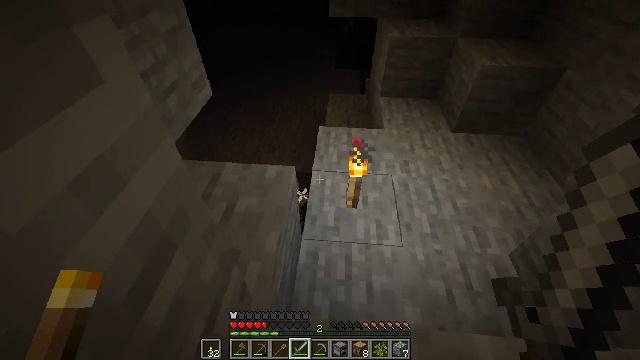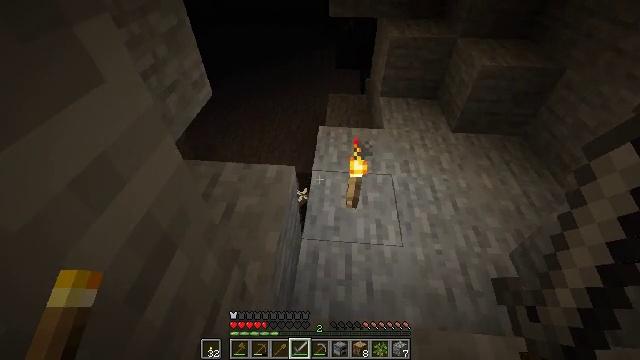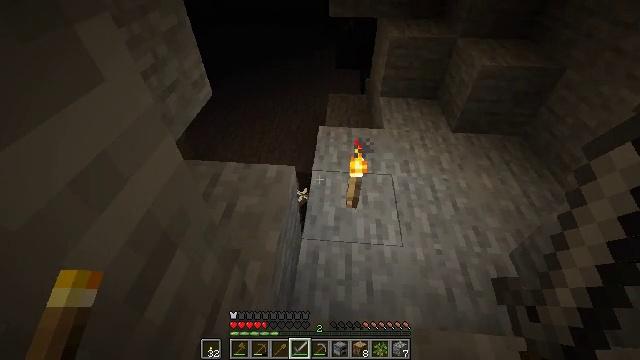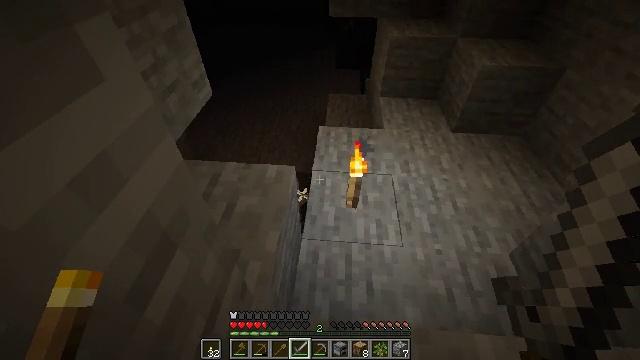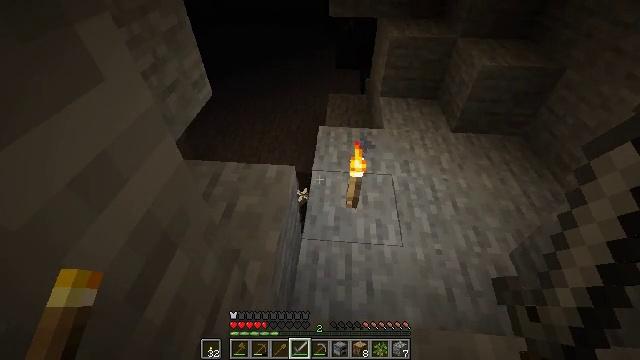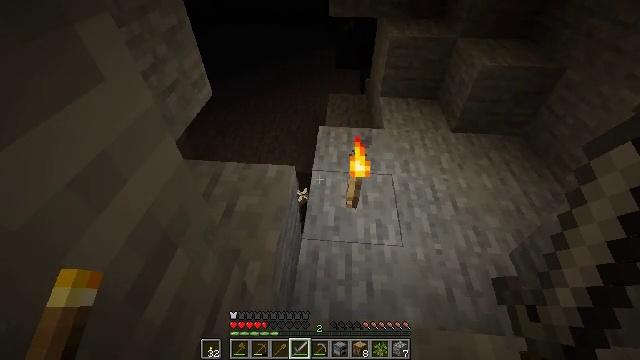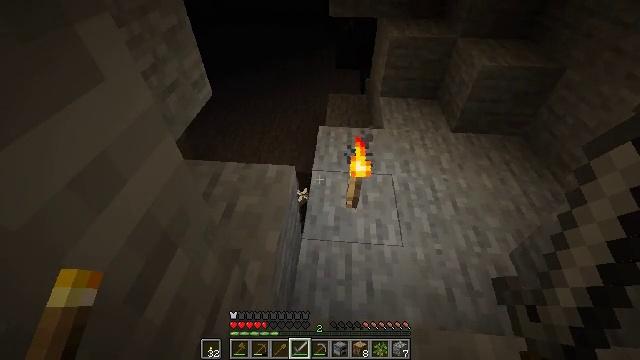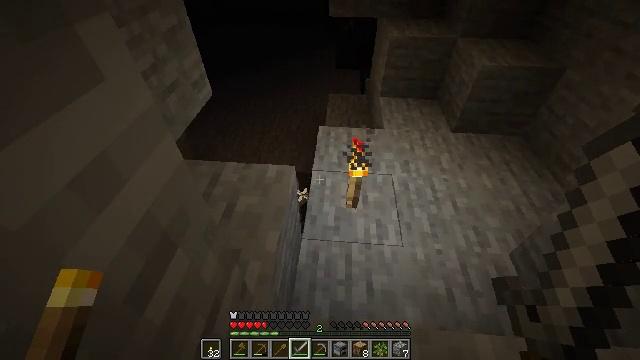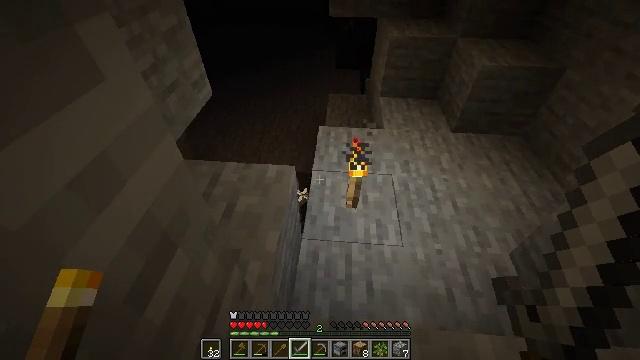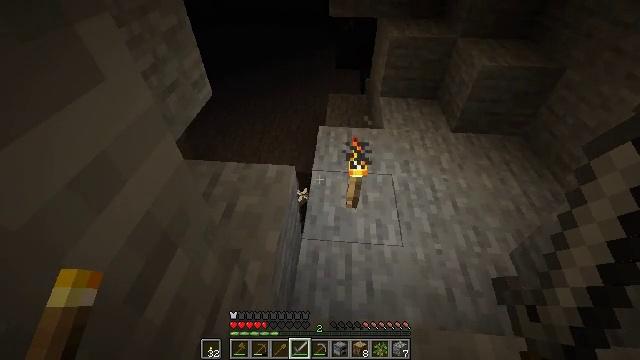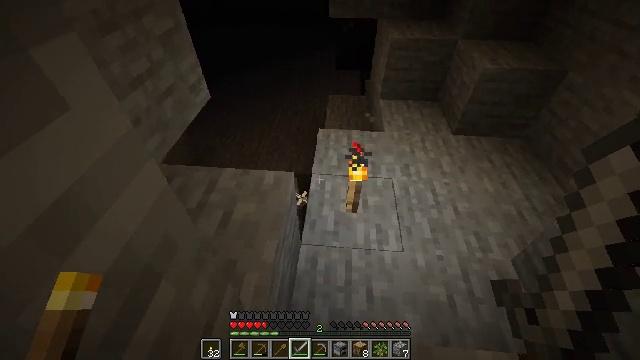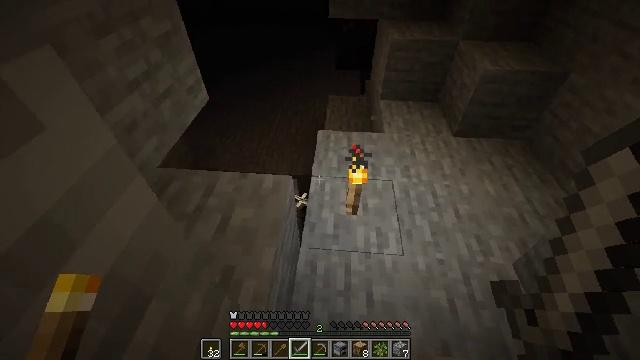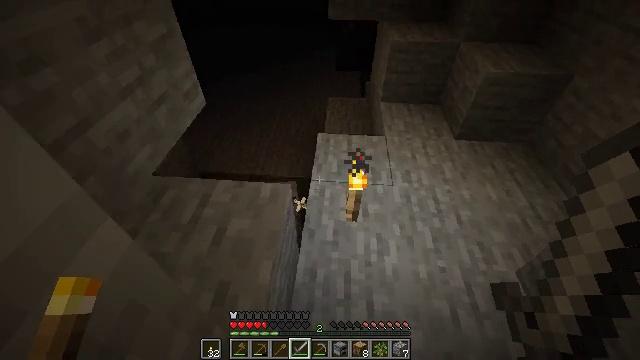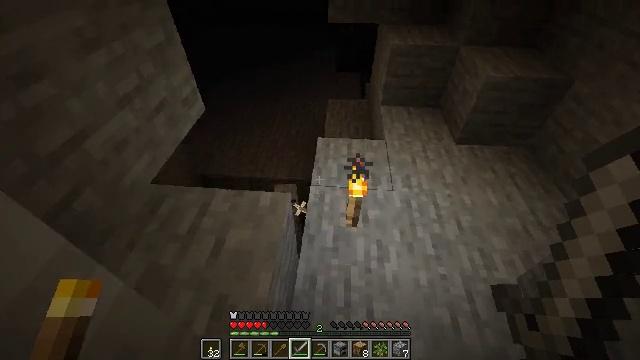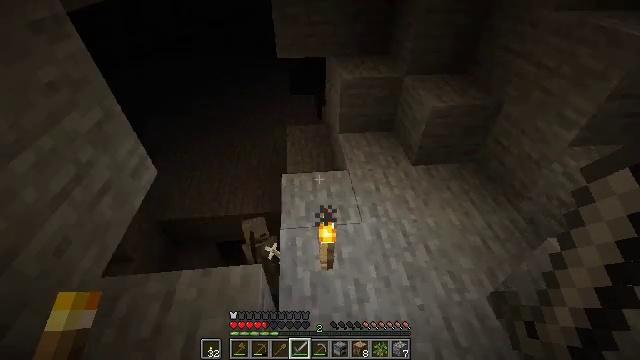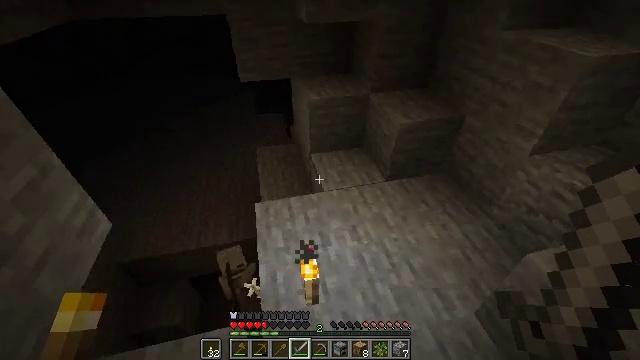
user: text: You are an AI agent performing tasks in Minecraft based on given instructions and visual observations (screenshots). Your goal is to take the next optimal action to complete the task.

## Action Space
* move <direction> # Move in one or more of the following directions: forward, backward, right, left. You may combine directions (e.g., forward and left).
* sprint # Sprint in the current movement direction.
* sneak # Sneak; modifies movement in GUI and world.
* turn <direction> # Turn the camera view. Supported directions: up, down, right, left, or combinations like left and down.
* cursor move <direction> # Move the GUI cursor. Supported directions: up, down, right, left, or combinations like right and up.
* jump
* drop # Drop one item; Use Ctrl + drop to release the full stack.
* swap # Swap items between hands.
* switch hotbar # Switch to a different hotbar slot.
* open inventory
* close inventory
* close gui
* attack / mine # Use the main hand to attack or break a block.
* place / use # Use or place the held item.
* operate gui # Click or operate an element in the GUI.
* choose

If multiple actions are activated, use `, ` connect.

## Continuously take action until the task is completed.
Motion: motion action
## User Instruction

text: Collect snow by holding the left button.
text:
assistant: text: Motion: sneak
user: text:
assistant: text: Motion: sneak
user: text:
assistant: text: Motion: sneak
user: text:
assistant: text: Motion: sneak
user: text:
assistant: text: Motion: sneak
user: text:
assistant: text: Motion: sneak
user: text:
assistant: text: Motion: sneak
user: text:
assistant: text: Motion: sneak
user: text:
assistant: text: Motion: move forward, sneak
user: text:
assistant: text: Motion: move forward, sneak
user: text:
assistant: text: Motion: move forward, sneak
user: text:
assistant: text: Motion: move forward
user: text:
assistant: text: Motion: move forward
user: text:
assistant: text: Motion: move forward, turn right and up
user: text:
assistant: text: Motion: move forward, turn right and up
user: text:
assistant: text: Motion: move forward, turn right and up
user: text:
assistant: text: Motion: move forward, turn right
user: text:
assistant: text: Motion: move forward, turn right and up
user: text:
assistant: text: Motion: move forward, turn right and up
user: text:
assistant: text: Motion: move forward, turn right and up
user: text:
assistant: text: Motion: move forward, sprint, turn right and up
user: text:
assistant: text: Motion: move forward, sprint, turn right and up
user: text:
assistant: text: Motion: move forward, sprint, turn right and up, jump
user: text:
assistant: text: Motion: move forward, sprint, turn right and up, jump
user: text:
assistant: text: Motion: move forward, sprint, turn right and up, jump
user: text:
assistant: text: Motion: move forward, sprint, turn right and up, jump
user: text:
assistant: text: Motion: move forward, sprint, jump
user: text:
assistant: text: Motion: move forward, sprint, turn right and up, jump
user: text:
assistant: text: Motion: move forward, sprint
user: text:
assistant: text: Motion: move forward, sprint